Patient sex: M
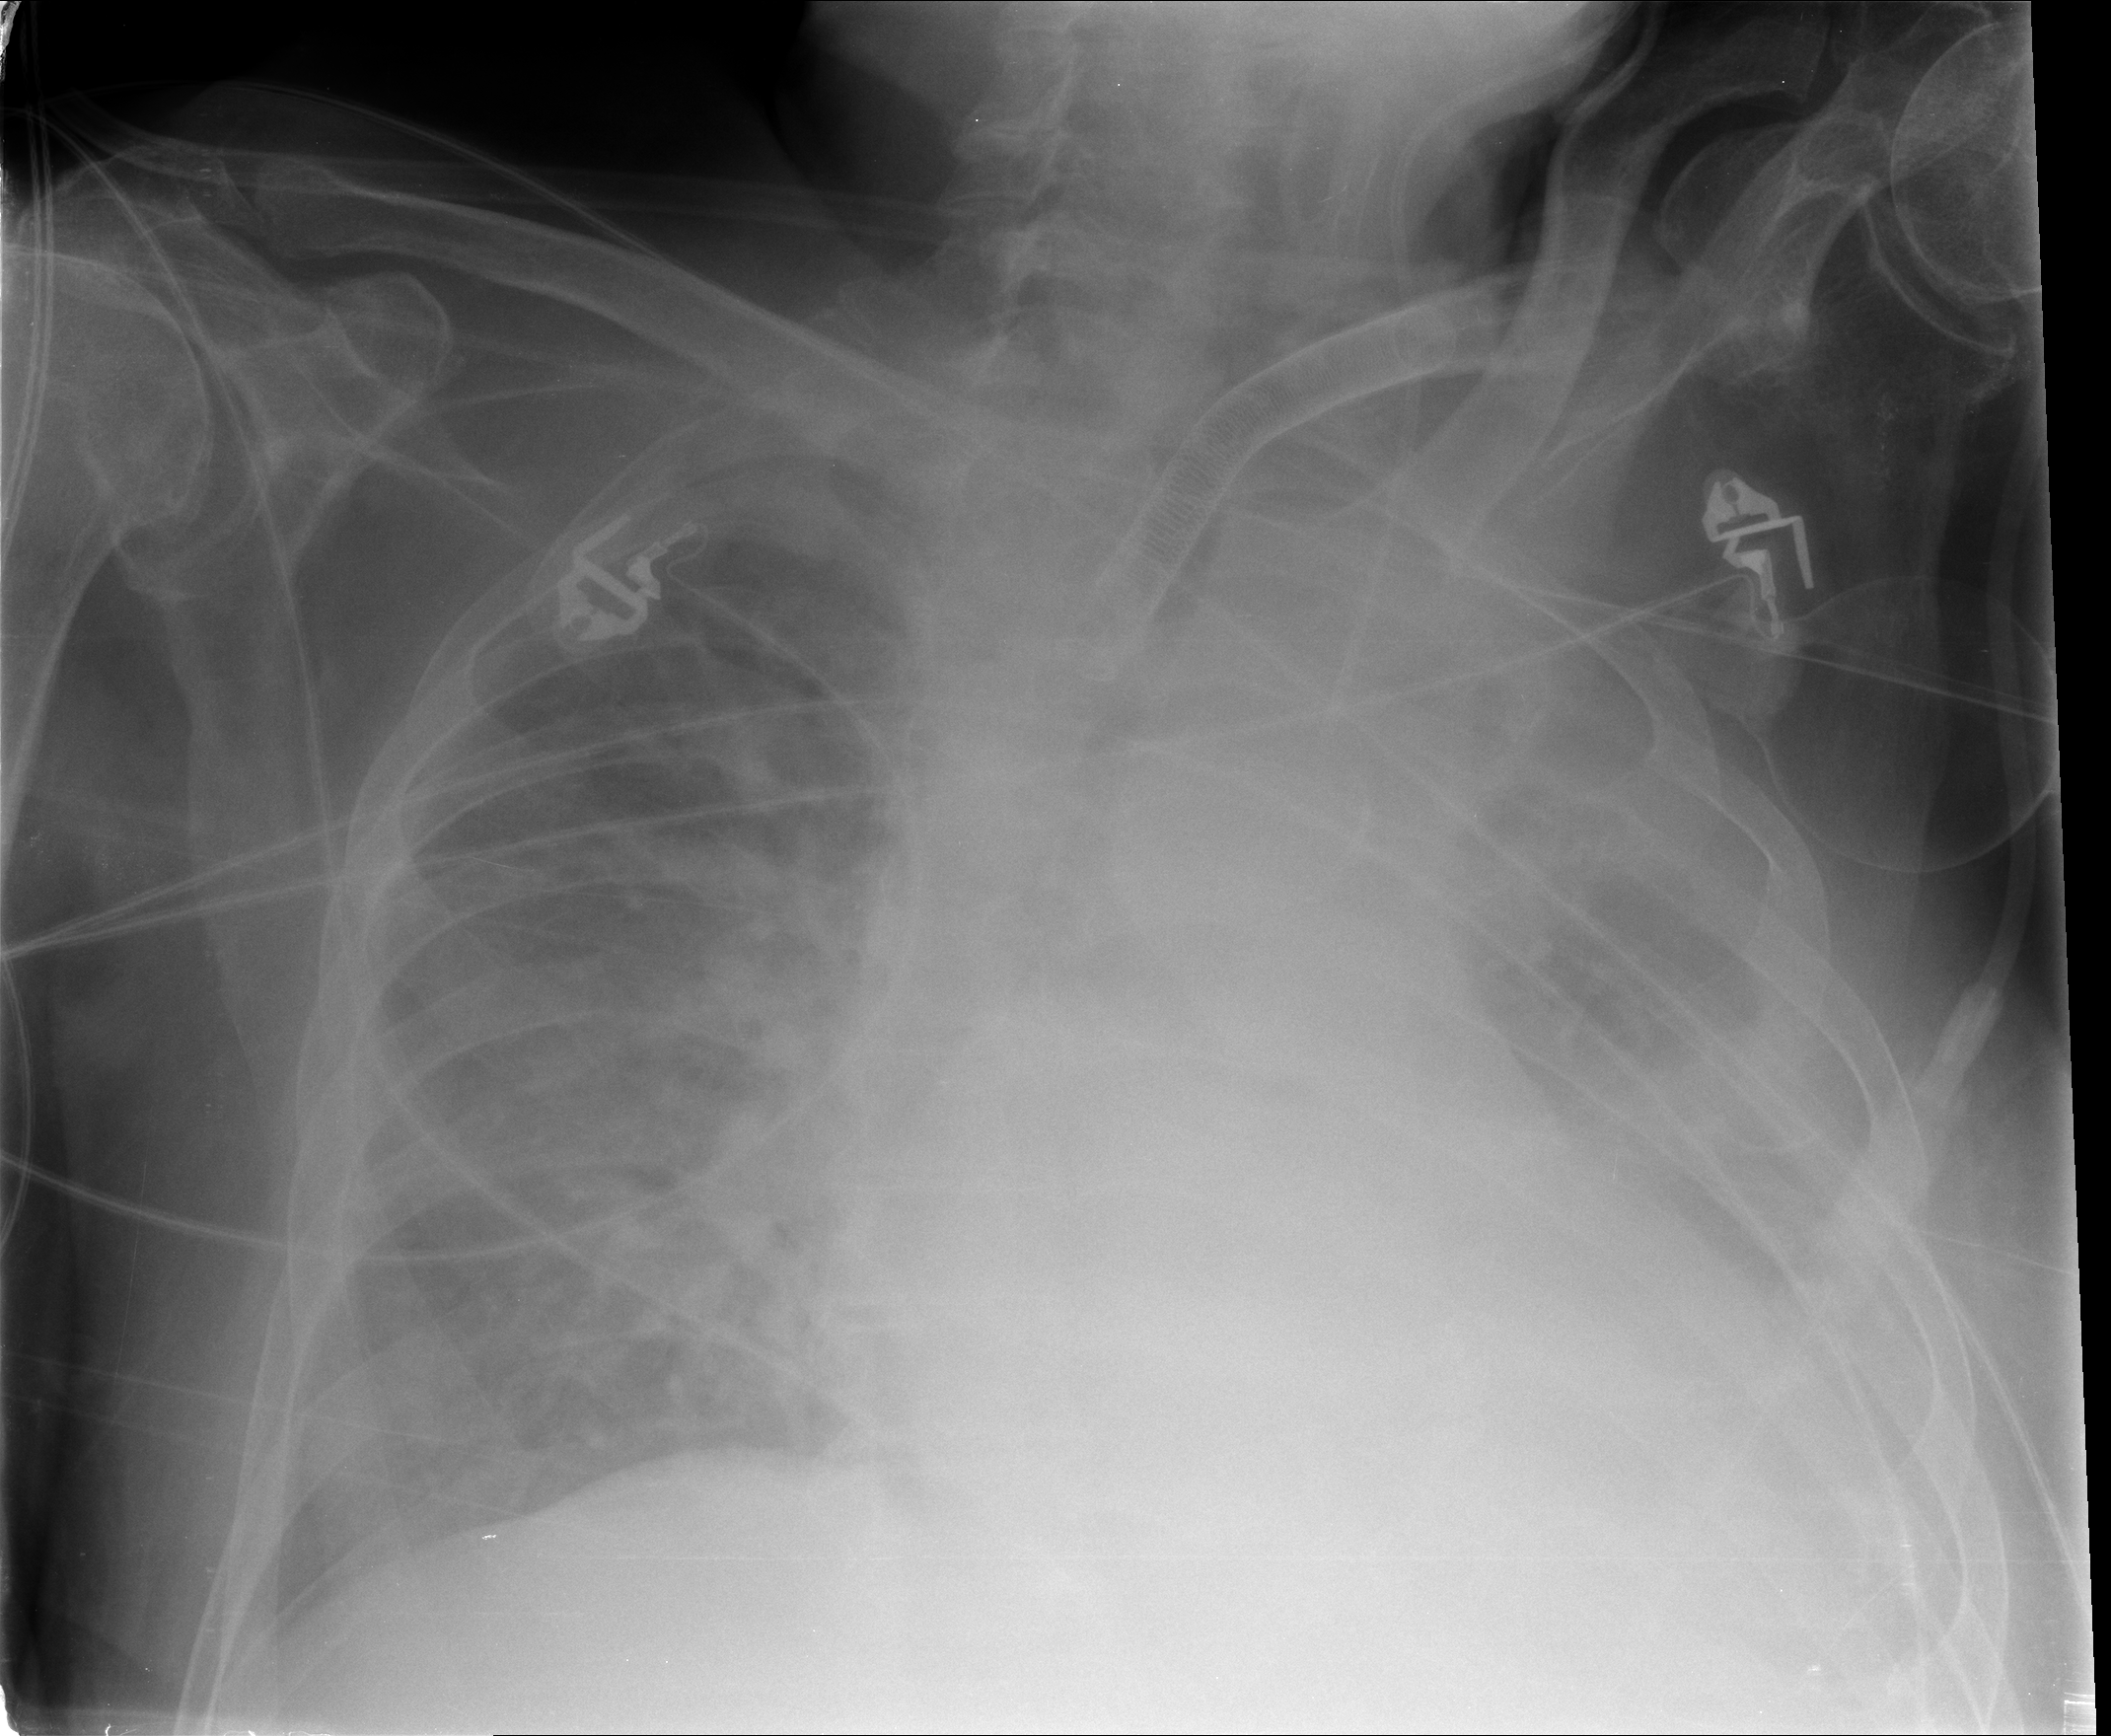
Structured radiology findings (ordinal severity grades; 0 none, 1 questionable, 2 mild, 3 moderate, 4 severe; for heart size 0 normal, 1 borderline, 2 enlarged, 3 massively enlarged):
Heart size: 2
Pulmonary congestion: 3
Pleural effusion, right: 2
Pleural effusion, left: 3
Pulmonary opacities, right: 2
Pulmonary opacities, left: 2
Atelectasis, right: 2
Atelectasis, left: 2